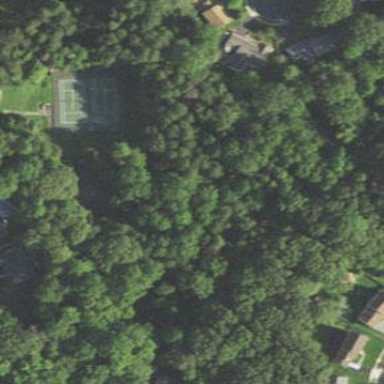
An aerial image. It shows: Park surrounded by woodland.